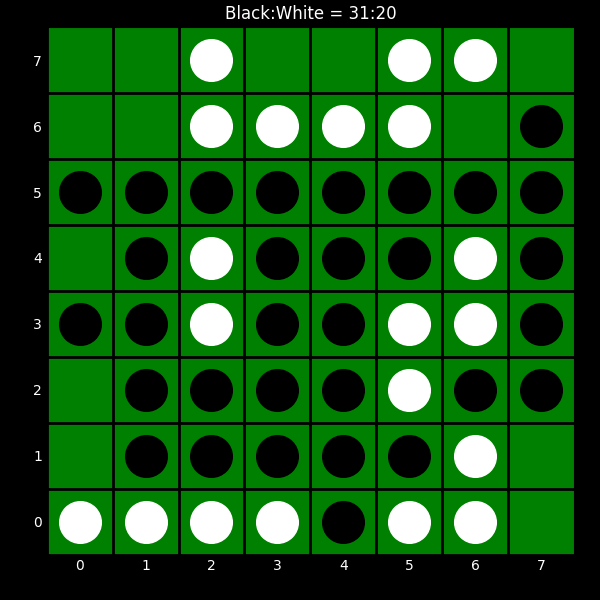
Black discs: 31
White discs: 20